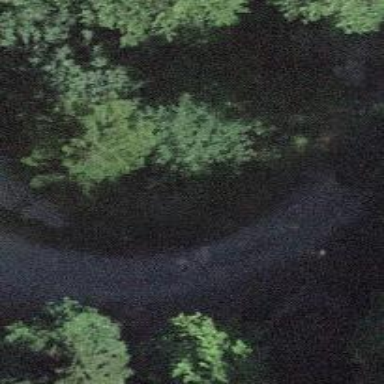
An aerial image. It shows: Culvert tunnel.